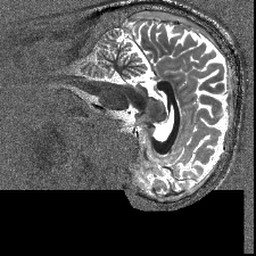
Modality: T1map
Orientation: sagittal
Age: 27
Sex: male